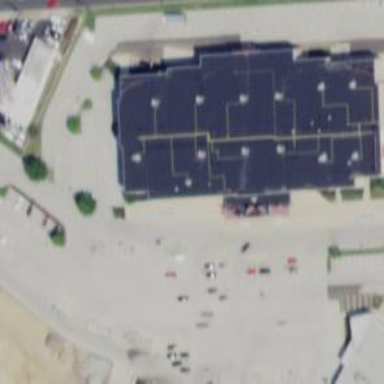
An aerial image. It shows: Commercial building.